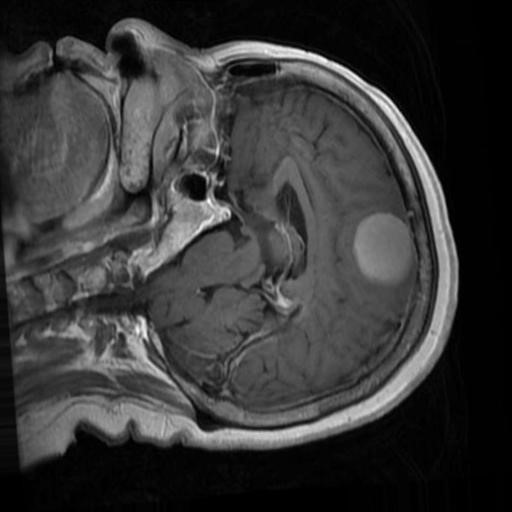
Label: brain_menin